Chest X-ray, PA view. Patient: 53 years old, sex F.
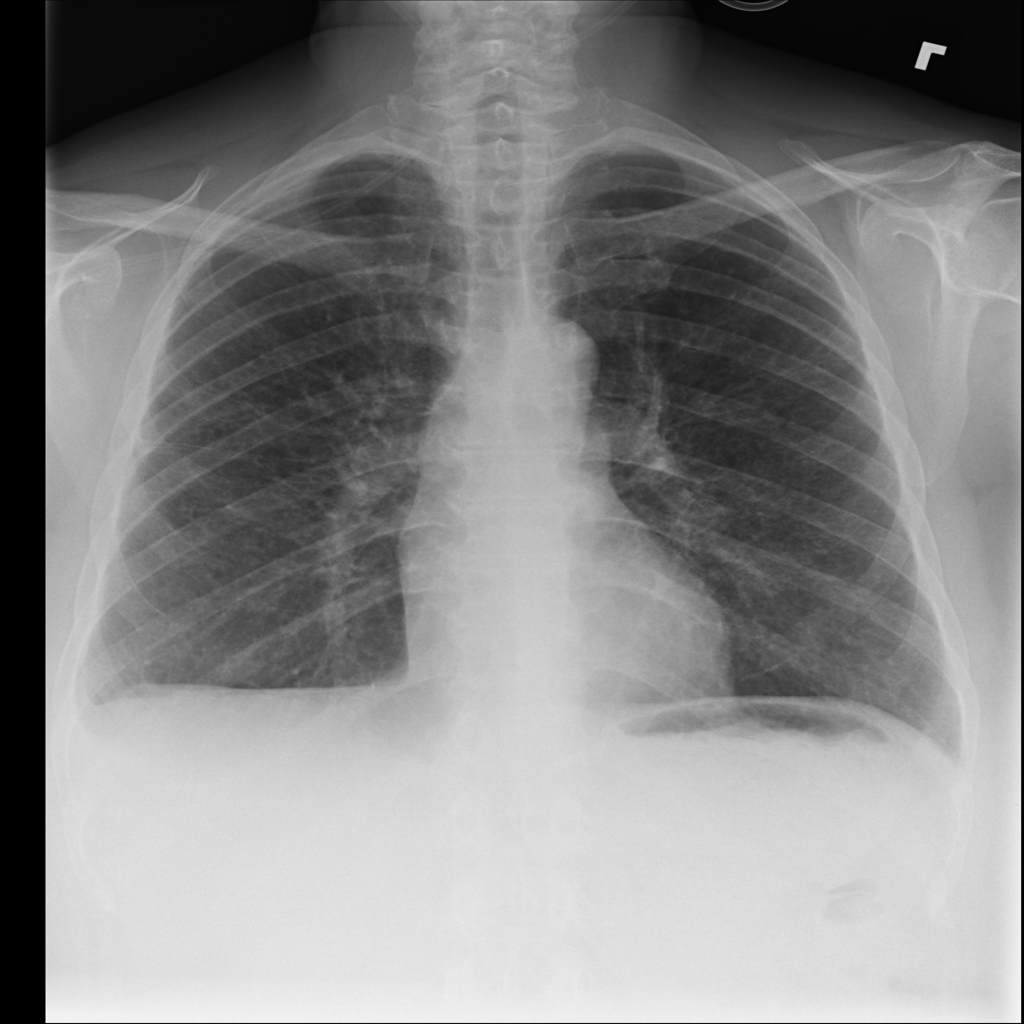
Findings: Pneumothorax